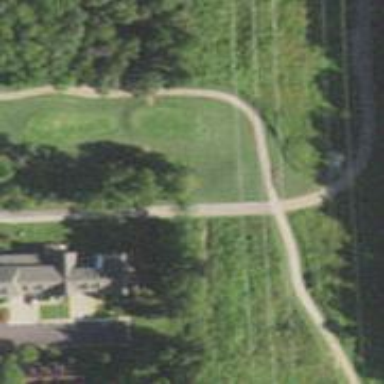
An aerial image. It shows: Golf cartpath that is also road path.